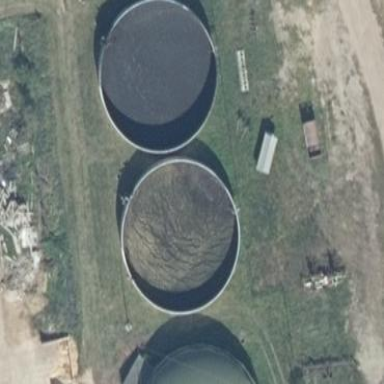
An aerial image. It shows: Silo.